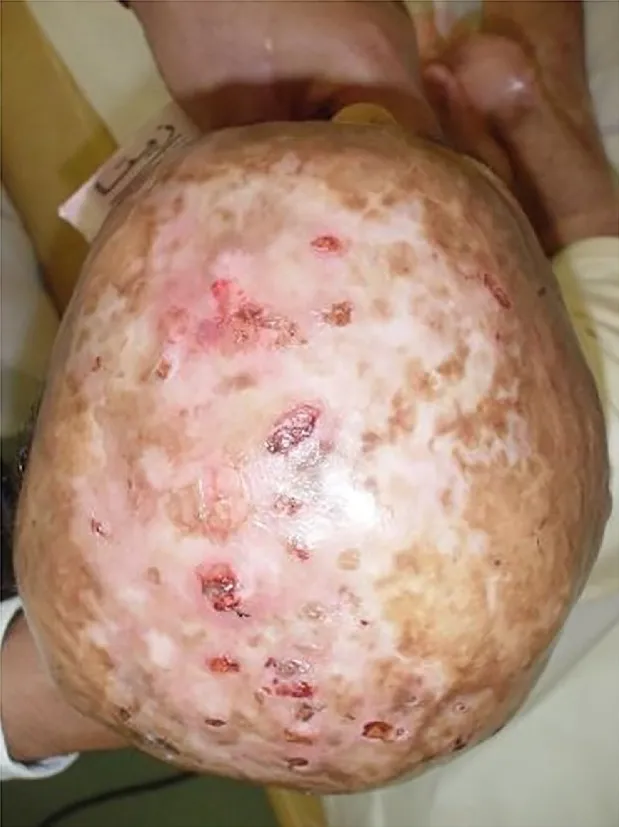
pre-operative unstable skin over the scalp.
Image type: medical_photograph (skin_photograph)